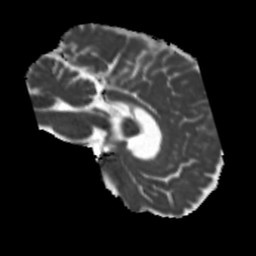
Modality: MD
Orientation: sagittal
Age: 59
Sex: male
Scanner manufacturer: siemens
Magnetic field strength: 3 T
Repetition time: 5.25 s
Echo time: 0.08 s